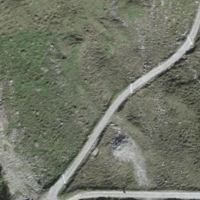
EUNIS habitat code: 26
Species observed at this site:
Gymnocarpium robertianum